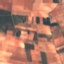
Label: PermanentCrop